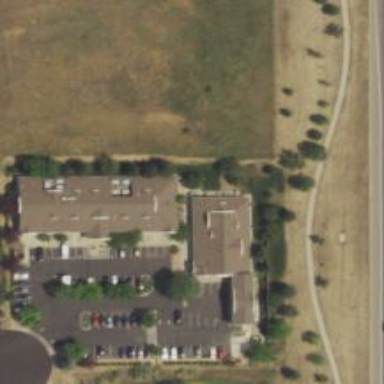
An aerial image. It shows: Veterinary facility.